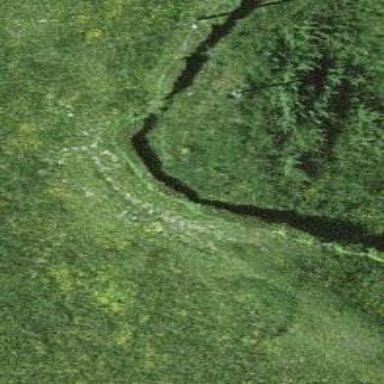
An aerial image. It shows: Hedge barrier.